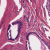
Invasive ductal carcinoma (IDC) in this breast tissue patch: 0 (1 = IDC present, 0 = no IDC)